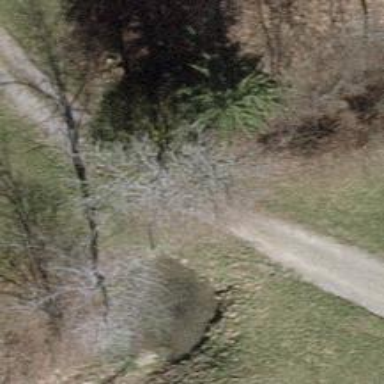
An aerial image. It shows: Culvert tunnel.